Question: I wanted to make a simple R plot with y-axis labels centered above the y-axis tick labels. I created something I liked with the code below. But it required some fumbling with the 'at' graphical parameter.
Q: Is there a less hacky way of doing this? Is there a way to query the y-axis tick labels for their width so that I could use that information to center the y-axis label above them?
'''
set.seed(1)
n.obs <- 390
vol.min <- .20/sqrt(252 * 390)
eps <- rnorm(n = n.obs, sd = vol.min)
windows(width = 5.05, height = 3.8)
plot(eps, main = "Hello World!", las=1, ylab="")
mtext(text="eps", side=3, at=-60)
'''

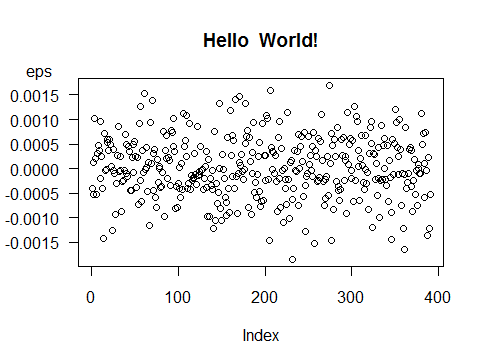
Answer: You can get the extent of the user coordinates with 'par("usr") and then convert the units of margins. You have added an extra wringle by making the plot area non-standard. On a standard 7 x 7 device this works:
'''
mtext(text="eps", side=3, at=usrcoord.x.left-0.075*diff(range(par("usr")[1:2]) ))
'''
But on your smaller plot window, you need to use:
'''
mtext(text="eps", side=3, at=usrcoord.x.left-0.1*diff(range(par("usr")[1:2]) ))
'''